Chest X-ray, AP view. Patient: 25 years old, sex F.
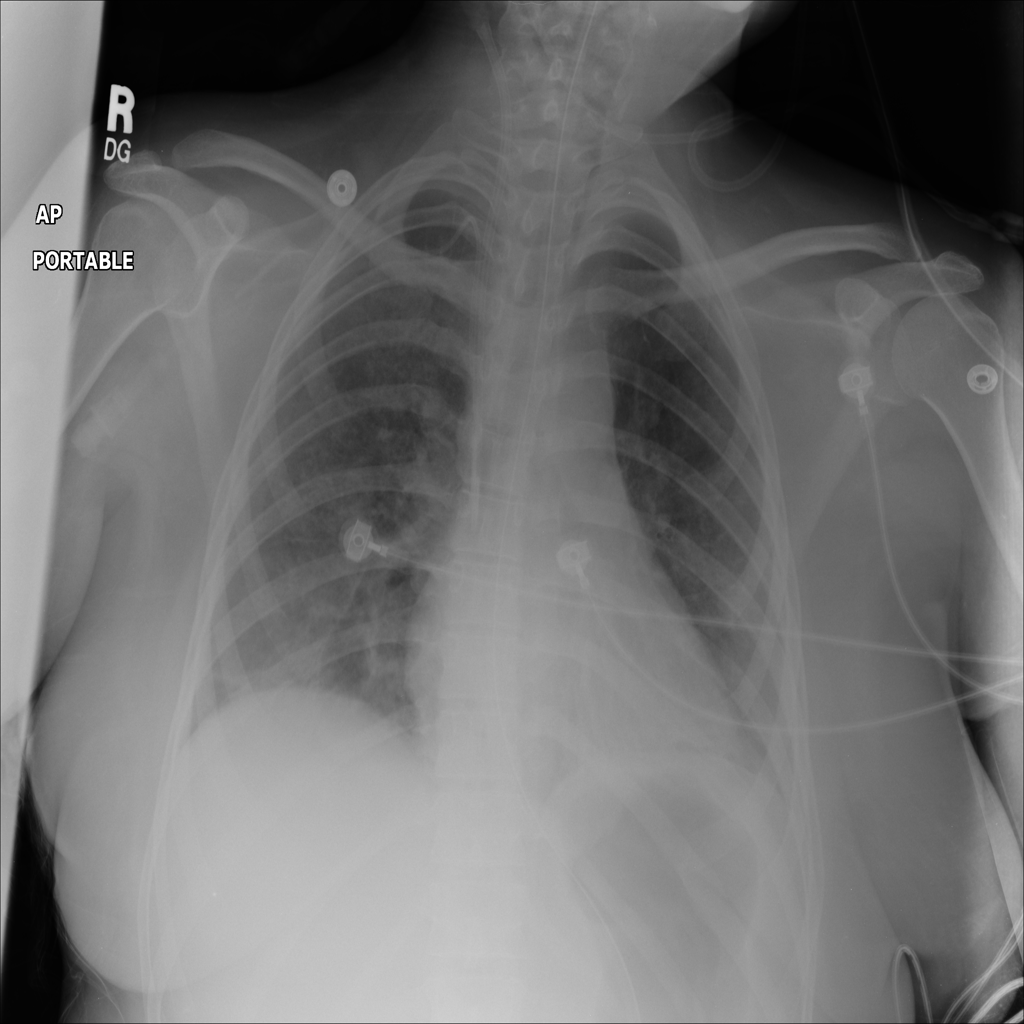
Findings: Infiltration